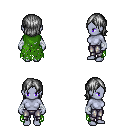
a pixel art fantasy rpg character, female body template, dark elf, purple skin, green tattered cape, metal pants, gray long bangs hairstyle, white cloth bandages, four views (front, back, left, right), 2x2 character sprite sheet, small pixel art, hard edges, no anti-aliasing